Question: I trying to create sqlite database with pdo and echo it out in table it sorts of works but it has some issues and i thought you guys may know it
This is my php code
'''
<?php
try
{
$db = new PDO('sqlite:randvalue.sqlite');
$db->exec("CREATE TABLE company (revenue_value INTEGER PRIMARY KEY, month VARCHAR)");
$start = 2000;
$end = 2000 * 1.2;
$numbers = array($start);
for($i=0; $i<10; $i++) {
$numbers[] = rand($start, $end);
$db->exec("INSERT INTO company(revenue_value) VALUES ('2000')");
}
$numbers[] = $end;
$stmt = $db->prepare('INSERT INTO company (revenue_value) VALUES (?)');
foreach($numbers as $number) {
$stmt->execute(array($number));
}
$months = array("Jan", "Feb", "Mar", "Apr", "May", "Jun", "Jul", "Aug", "Sep", "Oct", "Nov", "Dec");
$stmt = $db->prepare('INSERT INTO company (month) VALUES (?)');
foreach ($months as $month) {
$stmt->execute(array($month));
}
print "<table border=1>";
print "<tr><td>value</td>";
print "<td>month</td></tr>";
$result = $db->query('SELECT * FROM company');
foreach($result as $row)
{
print "<tr><td>".$row['revenue_value']."</td>";
print "<td>".$row['month']."</td></tr>";
}
print "</table>";
$db = NULL;
}
catch(PDOException $e)
{
print 'Exception : '.$e->getMessage();
}
?>
'''
and the result

I think the issue is that the number rand and the months array are not executing at the same time there fore creating that table. Is there anyway to make them write in the same columns
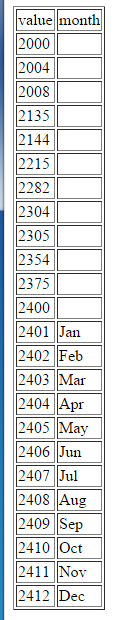
Answer: Remove the exec version of inserting:
'''
// remove this line
$db->exec("INSERT INTO company(revenue_value) VALUES ('2000')");
'''
Use a single insert:
'''
try
{
$db = new PDO('sqlite:randvalue.sqlite');
$db->exec("CREATE TABLE company (revenue_value INTEGER PRIMARY KEY, month VARCHAR)");
$start = 2000;
$end = 2000 * 1.2;
$numbers = array($start);
for($i=0; $i<10; $i++) {
$numbers[] = rand($start, $end);
}
$numbers[] = $end;
$months = array("Jan", "Feb", "Mar", "Apr", "May", "Jun", "Jul", "Aug", "Sep", "Oct", "Nov", "Dec");
$stmt = $db->prepare('INSERT INTO company (revenue_value, month) VALUES (?, ?)');
for($j = 0, $count = count($numbers); $j < $count; $j++) {
$stmt->execute(array($numbers[$j], $months[$j]));
}
// then continue on to output the table
'''